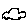
Label: cloud